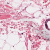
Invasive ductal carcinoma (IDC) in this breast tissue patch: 0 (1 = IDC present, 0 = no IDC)